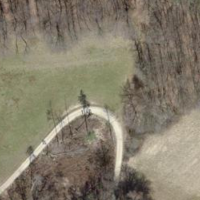
EUNIS habitat code: 41
Species observed at this site:
Melittis melissophyllum